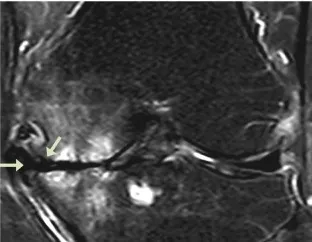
Coronal. Sequential T2 views of the knee from patient #3. . 11/20) show cartilage lesions (arrows).
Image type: radiology (mri)